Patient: sex F, age 83
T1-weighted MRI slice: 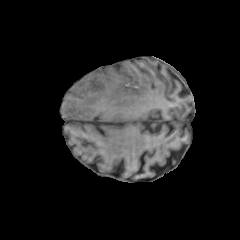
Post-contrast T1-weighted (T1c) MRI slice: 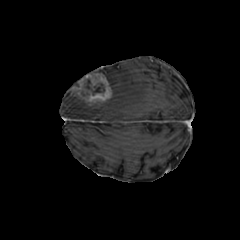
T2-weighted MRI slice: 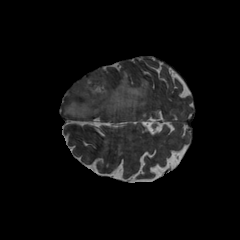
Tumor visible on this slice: yes
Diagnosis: Glioblastoma, IDH-wildtype
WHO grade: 4